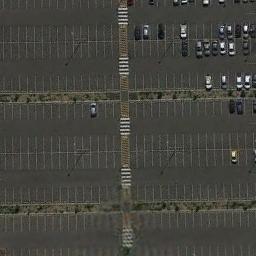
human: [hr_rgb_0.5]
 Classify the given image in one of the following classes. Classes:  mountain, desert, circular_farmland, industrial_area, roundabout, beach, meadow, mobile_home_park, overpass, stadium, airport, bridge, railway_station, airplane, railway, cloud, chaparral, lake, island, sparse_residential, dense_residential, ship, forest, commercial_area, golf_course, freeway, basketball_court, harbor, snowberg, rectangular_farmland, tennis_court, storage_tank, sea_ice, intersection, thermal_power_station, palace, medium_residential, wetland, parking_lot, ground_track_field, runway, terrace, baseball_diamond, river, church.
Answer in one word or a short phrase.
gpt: parking_lot